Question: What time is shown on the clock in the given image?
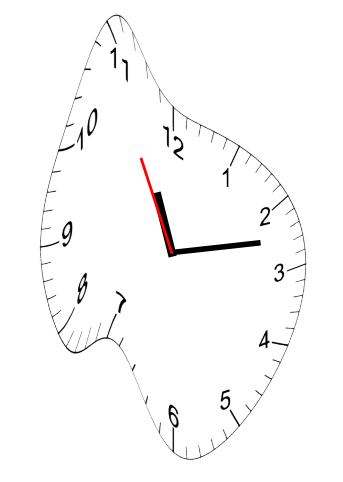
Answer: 11:12:55